Interaction volume radius: 10 \u00c5
Interaction volume height: 10 \u00c5
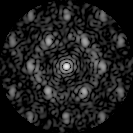
Disorder parameter: 0.4766